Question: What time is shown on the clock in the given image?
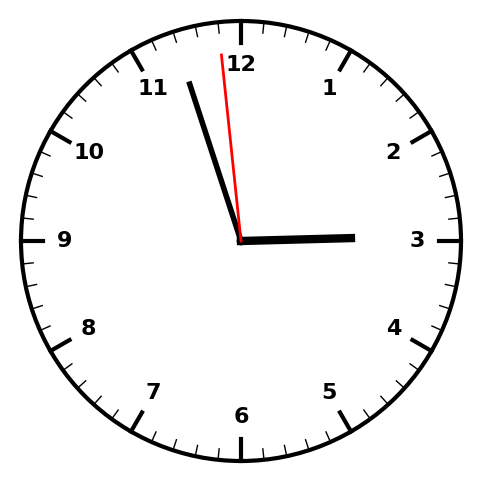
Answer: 02:56:59